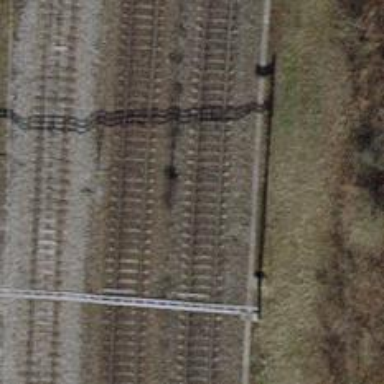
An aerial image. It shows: Railway track with contact line for electrification.